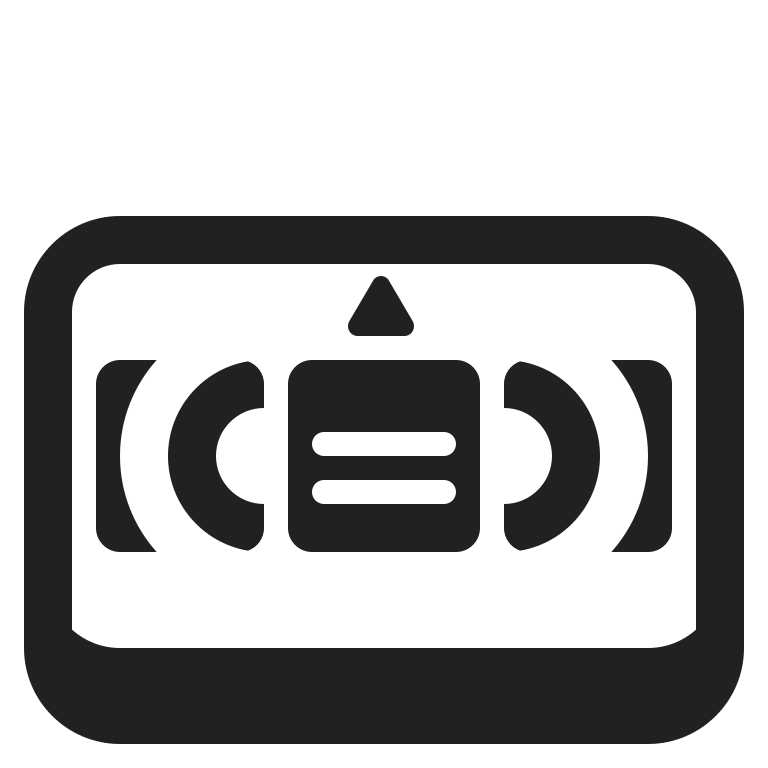
videocassette high contrast